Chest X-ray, PA view. Patient: 28 years old, sex M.
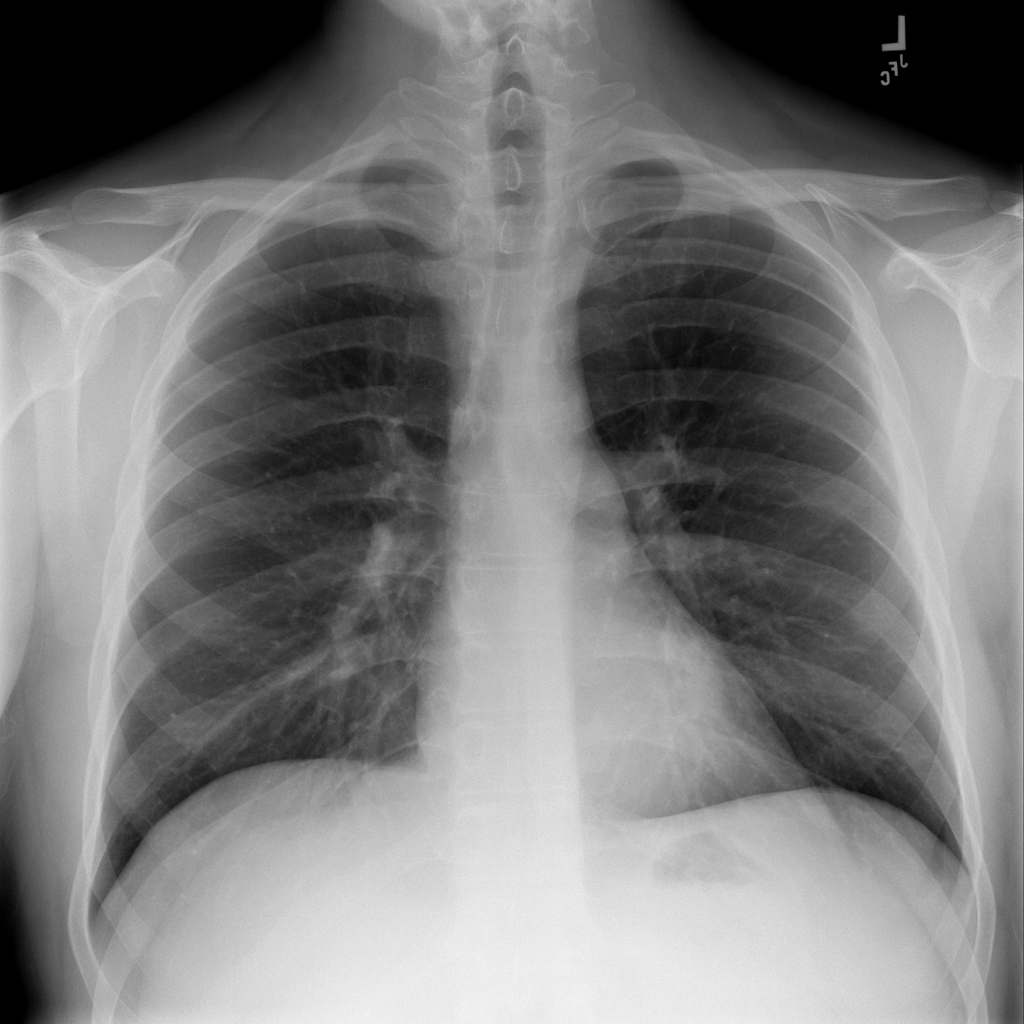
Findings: Cardiomegaly